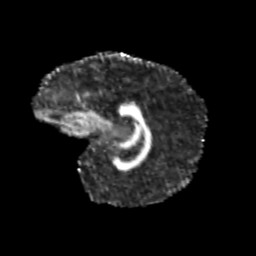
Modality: FA
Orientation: sagittal
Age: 12
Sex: female
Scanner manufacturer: siemens
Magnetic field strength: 3 T
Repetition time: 3.8 s
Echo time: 0.07 s